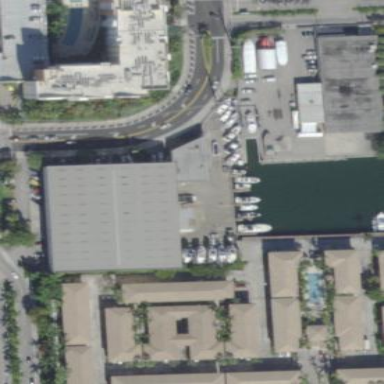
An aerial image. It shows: Building located near boatyard.